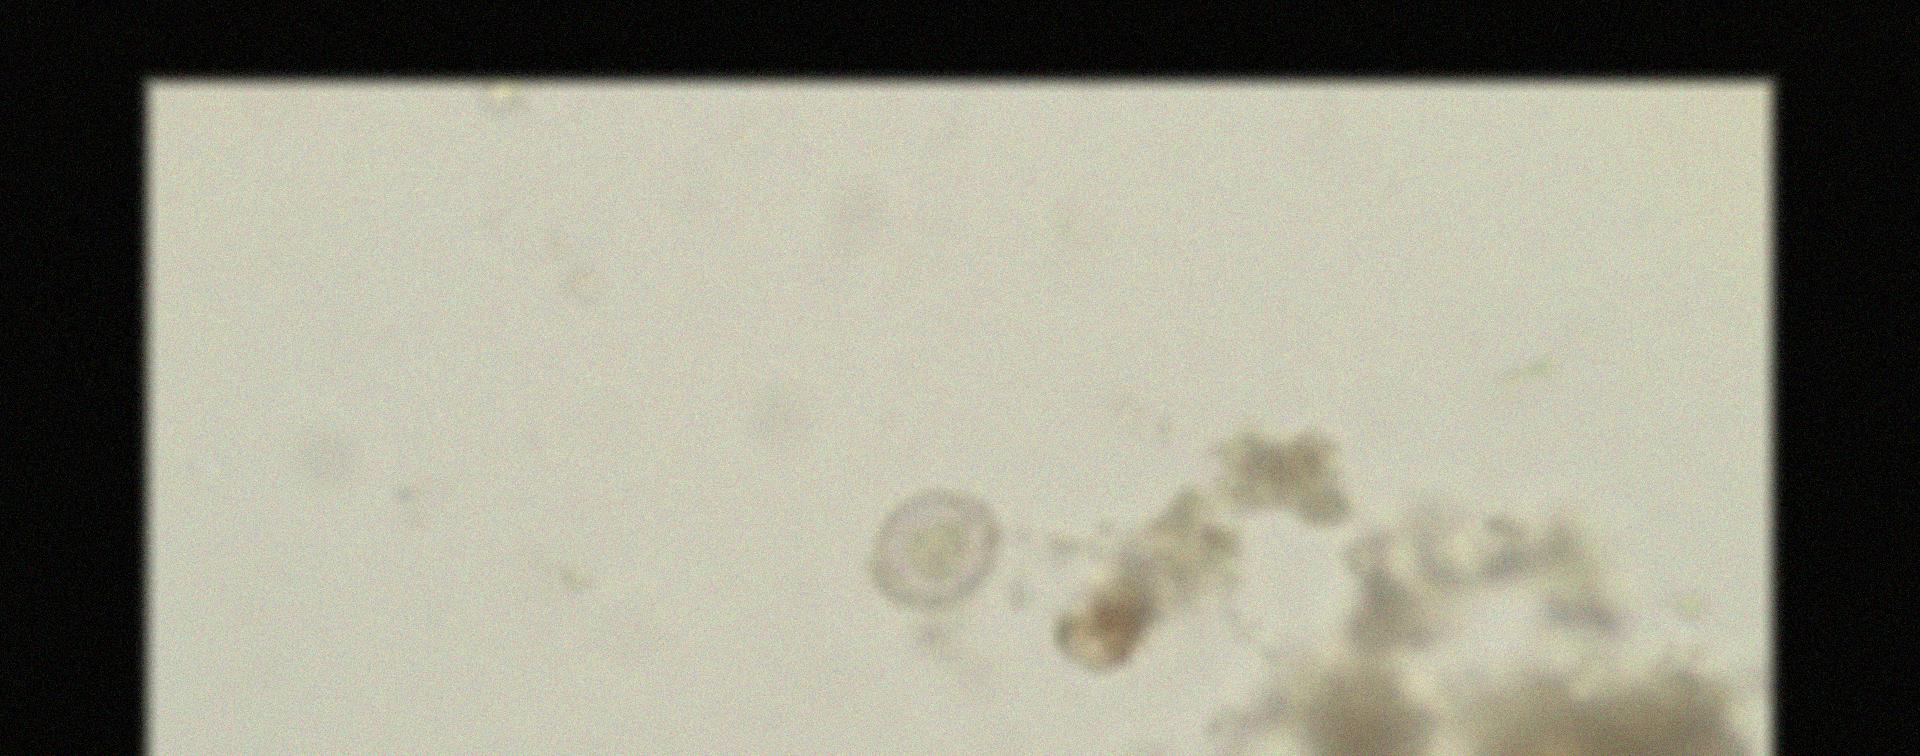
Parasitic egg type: Hymenolepis nana